Aerial crown-view tile of a tropical tree (Barro Colorado Island, Panama), acquired 20250317:
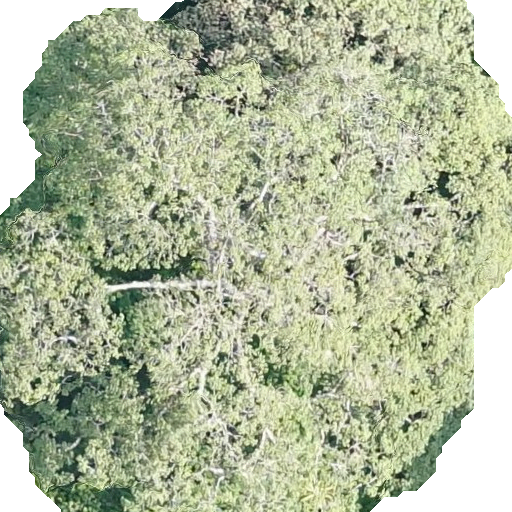
Species: Sterculia apetala
GBIF accepted scientific name: Sterculia apetala
Crown area: 397.116 m²